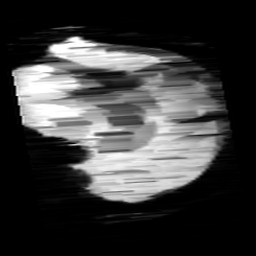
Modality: minIP
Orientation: sagittal
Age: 12
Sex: male
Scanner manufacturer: siemens
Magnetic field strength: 3 T
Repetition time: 0.027 s
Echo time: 0.02 s